Field crop: maize
Growth stage: 2
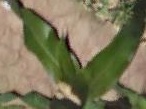
Species: maize